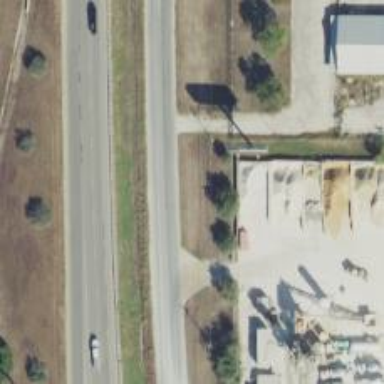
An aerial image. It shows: Secondary road with frontage road.